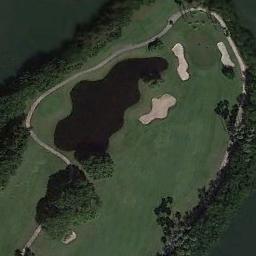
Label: golf_course